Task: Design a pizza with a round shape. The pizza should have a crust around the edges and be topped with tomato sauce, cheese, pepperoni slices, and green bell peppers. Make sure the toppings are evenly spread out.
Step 169:
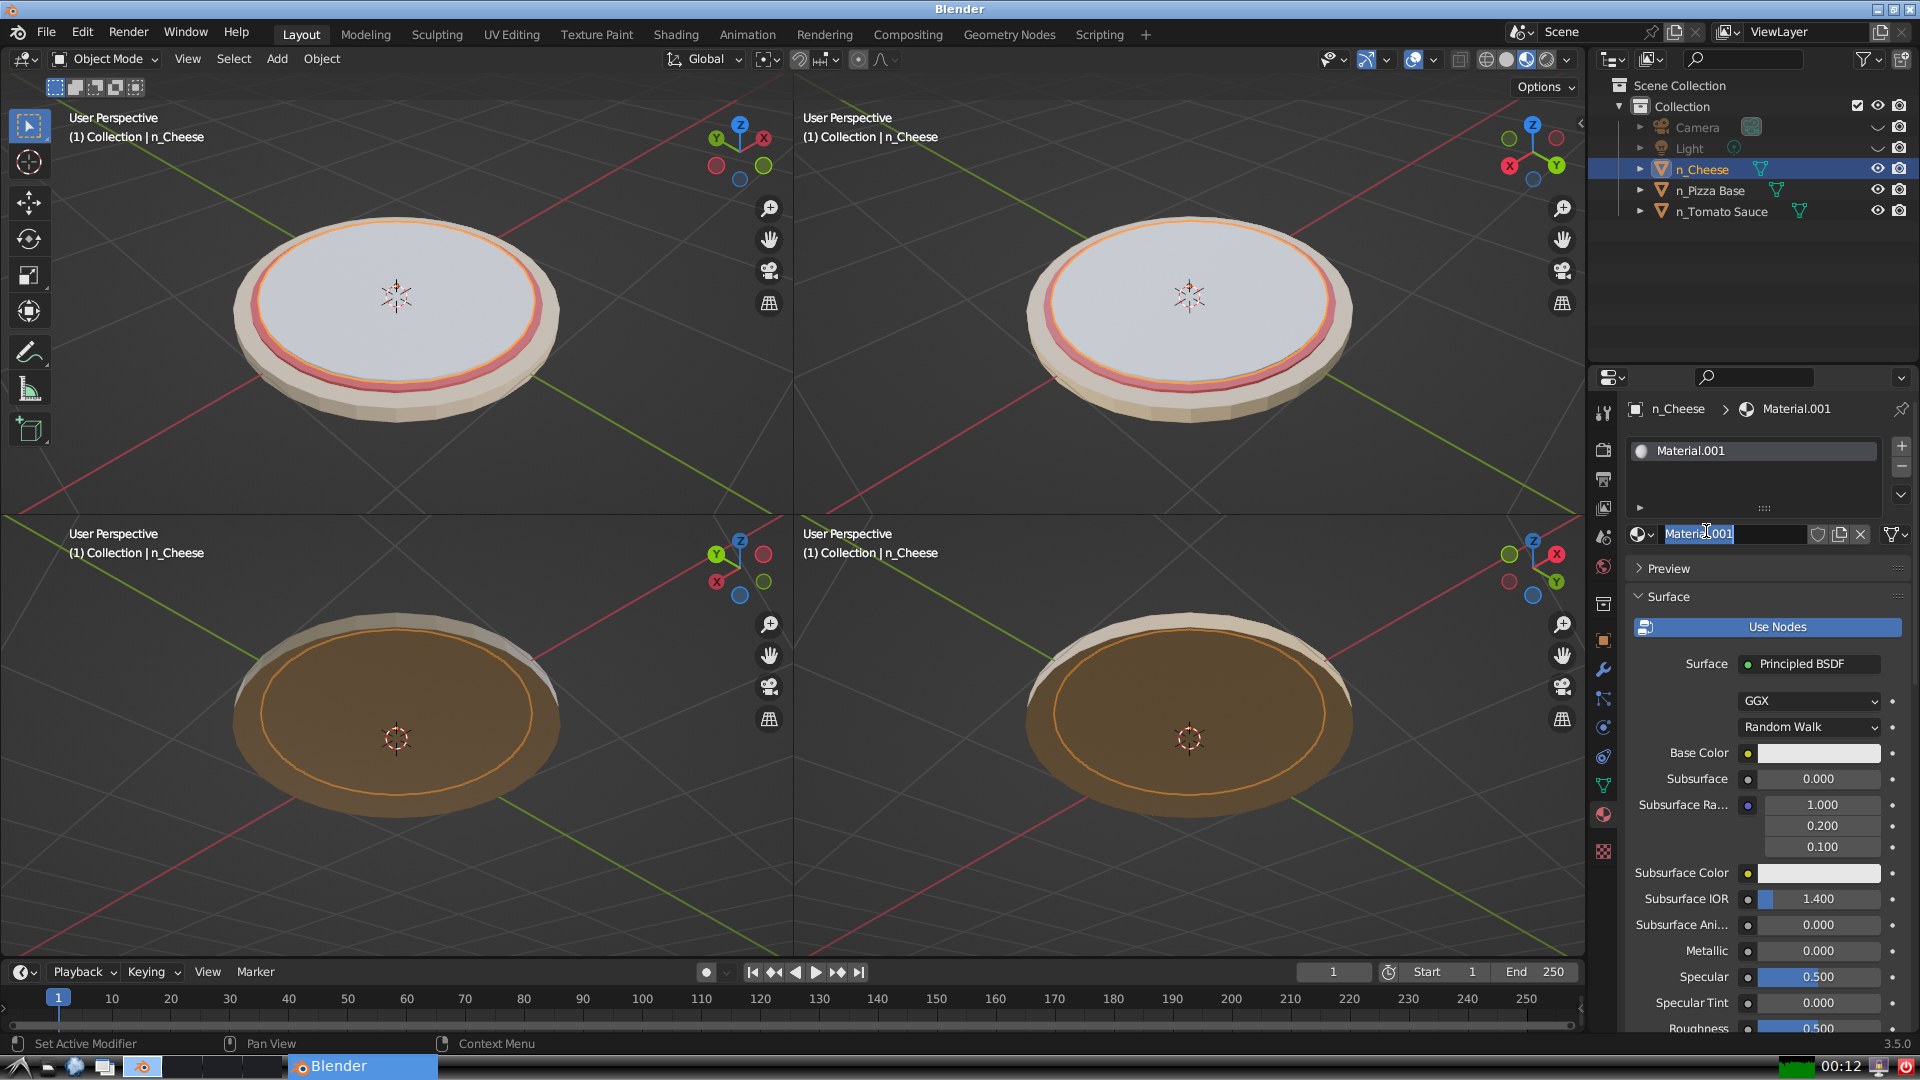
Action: input_text: n_Cheese